Field crop: maize
Growth stage: 2
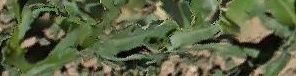
Species: maize